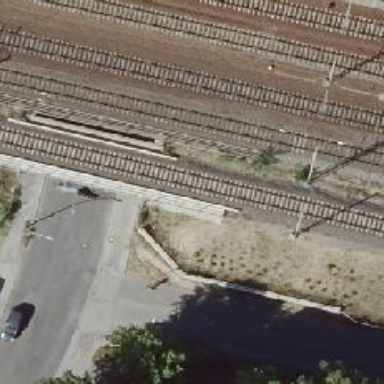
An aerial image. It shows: Bridge over electrified railway with contact lines.